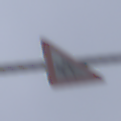
Verkehrszeichen: KinderRechts
Umgebung: Outdoor, Suburban
Tageszeit: MorningAfternoon
Wetter: Overcast
Licht: Natural
Jahreszeit: NotSpecified
Kontrast: LowContrast